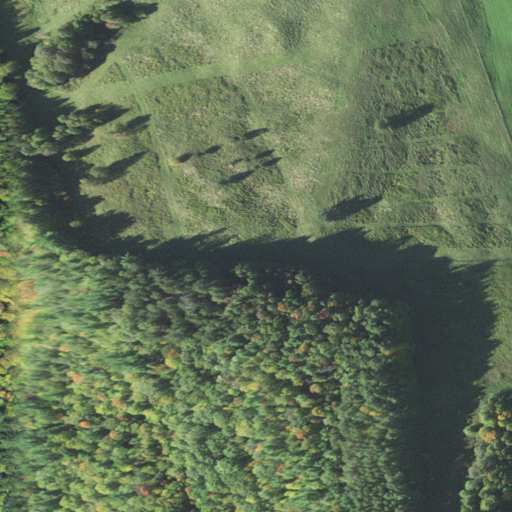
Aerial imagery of mountain in Vermont named The Knob containing pasture, deciduous forest, mixed forest, evergreen forest, and shrub